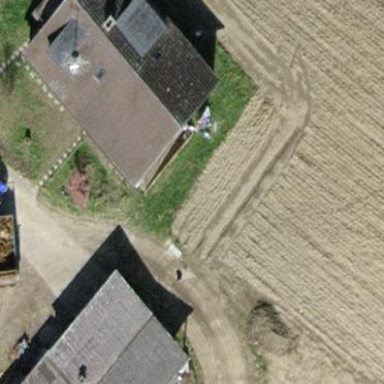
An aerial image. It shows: Farm building with gabled roof.